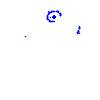
Particle: pion